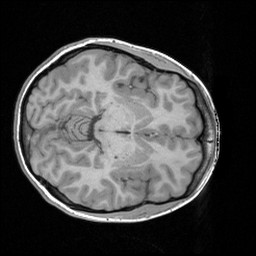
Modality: T1w
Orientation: axial